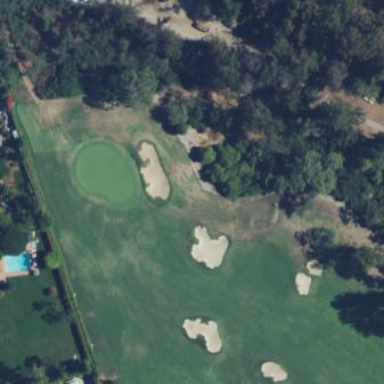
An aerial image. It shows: Rough area in golf course.